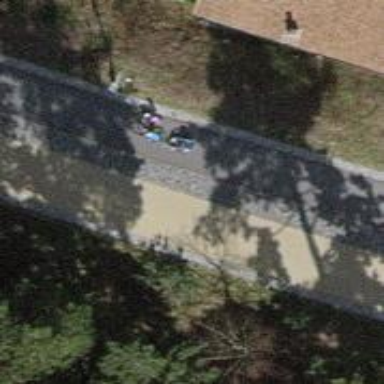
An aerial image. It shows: Asphalt cycleway for cycling.